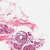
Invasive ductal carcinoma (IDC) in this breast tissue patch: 0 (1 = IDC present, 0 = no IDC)